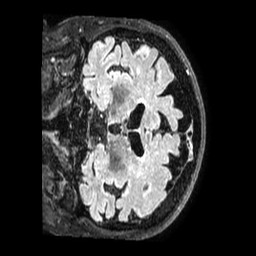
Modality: FLAIR
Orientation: coronal
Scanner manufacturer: philips
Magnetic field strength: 3 T
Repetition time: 4.8 s
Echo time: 0.34 s